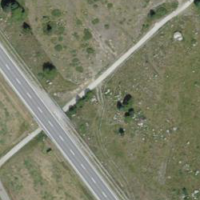
EUNIS habitat code: 26
Species observed at this site:
Nucifraga caryocatactes